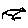
Label: bird